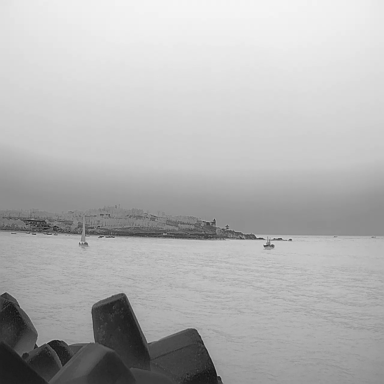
There is a sailboat in the infrared image.